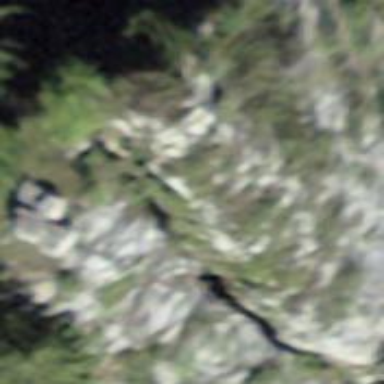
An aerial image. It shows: Cliff in nature.